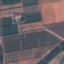
Label: PermanentCrop